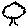
Label: tree